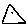
Label: triangle